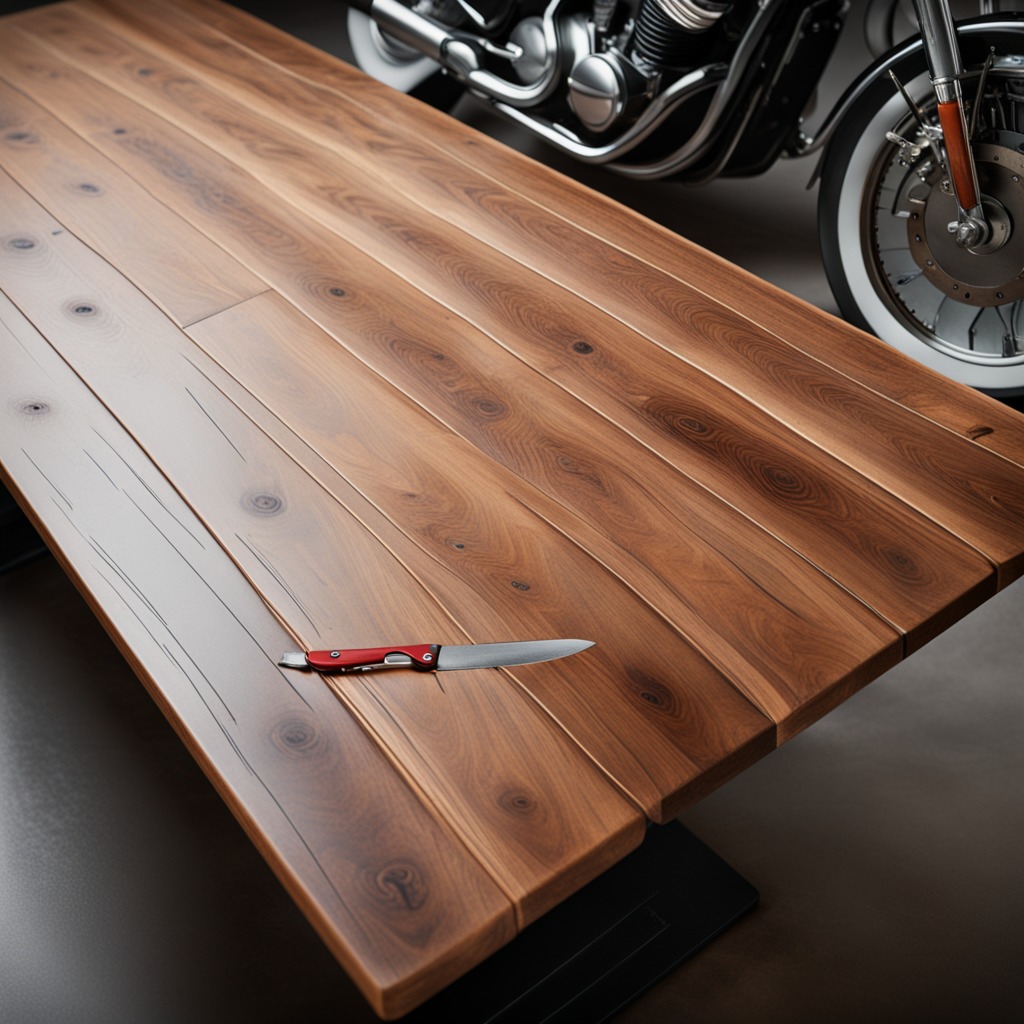
A utility knife lying on an oil-spilled wooden table in a vintage motorcycle garage